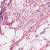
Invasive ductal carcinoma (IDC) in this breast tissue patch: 0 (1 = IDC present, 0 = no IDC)